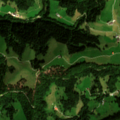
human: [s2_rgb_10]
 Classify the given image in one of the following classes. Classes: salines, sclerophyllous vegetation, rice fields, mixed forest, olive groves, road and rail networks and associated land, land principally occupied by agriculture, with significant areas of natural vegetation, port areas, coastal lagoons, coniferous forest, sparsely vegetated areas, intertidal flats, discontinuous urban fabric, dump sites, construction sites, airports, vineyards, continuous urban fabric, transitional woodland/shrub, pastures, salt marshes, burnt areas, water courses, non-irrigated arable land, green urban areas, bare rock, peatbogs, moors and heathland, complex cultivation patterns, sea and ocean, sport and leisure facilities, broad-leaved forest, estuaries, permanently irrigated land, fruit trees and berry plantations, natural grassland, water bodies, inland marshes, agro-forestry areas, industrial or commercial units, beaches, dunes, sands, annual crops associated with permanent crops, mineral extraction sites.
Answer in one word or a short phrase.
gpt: pastures, land principally occupied by agriculture, with significant areas of natural vegetation, coniferous forest, transitional woodland/shrub